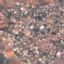
Land use / land cover: Residential